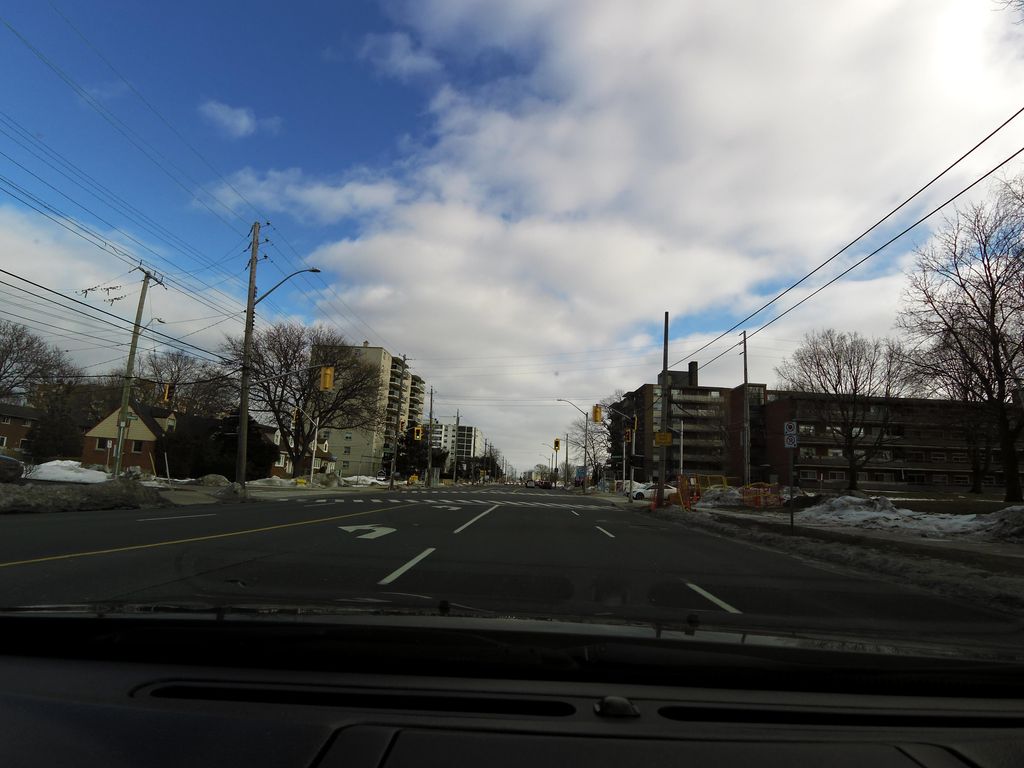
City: hamilton